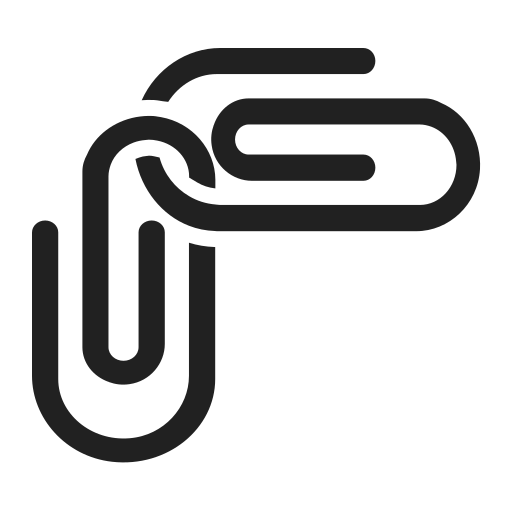
linked paperclips high contrast